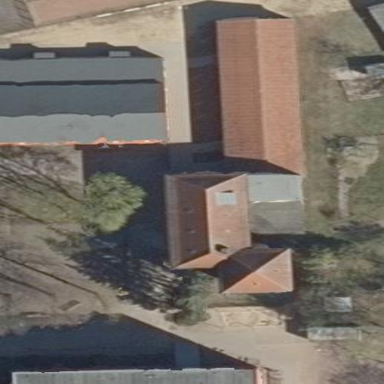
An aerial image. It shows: Part of building is shown in the image.